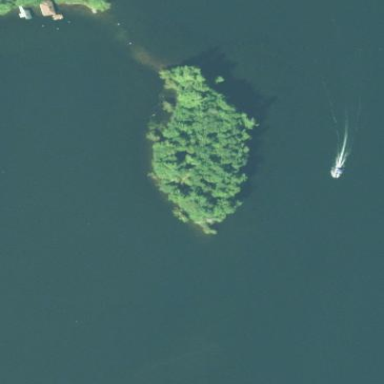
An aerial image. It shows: Island covered with dense forest.